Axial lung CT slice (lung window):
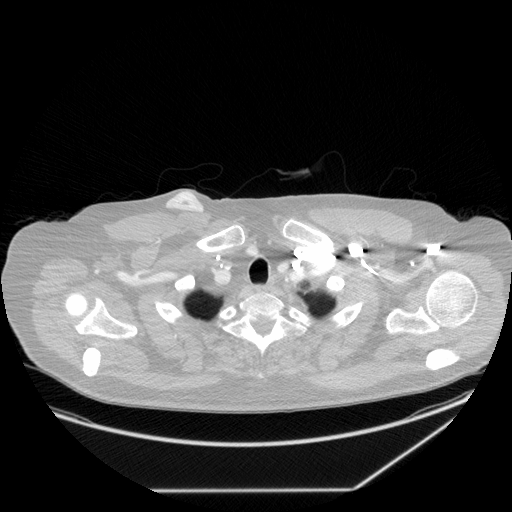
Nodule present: no